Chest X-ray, PA view. Patient: 36 years old, sex M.
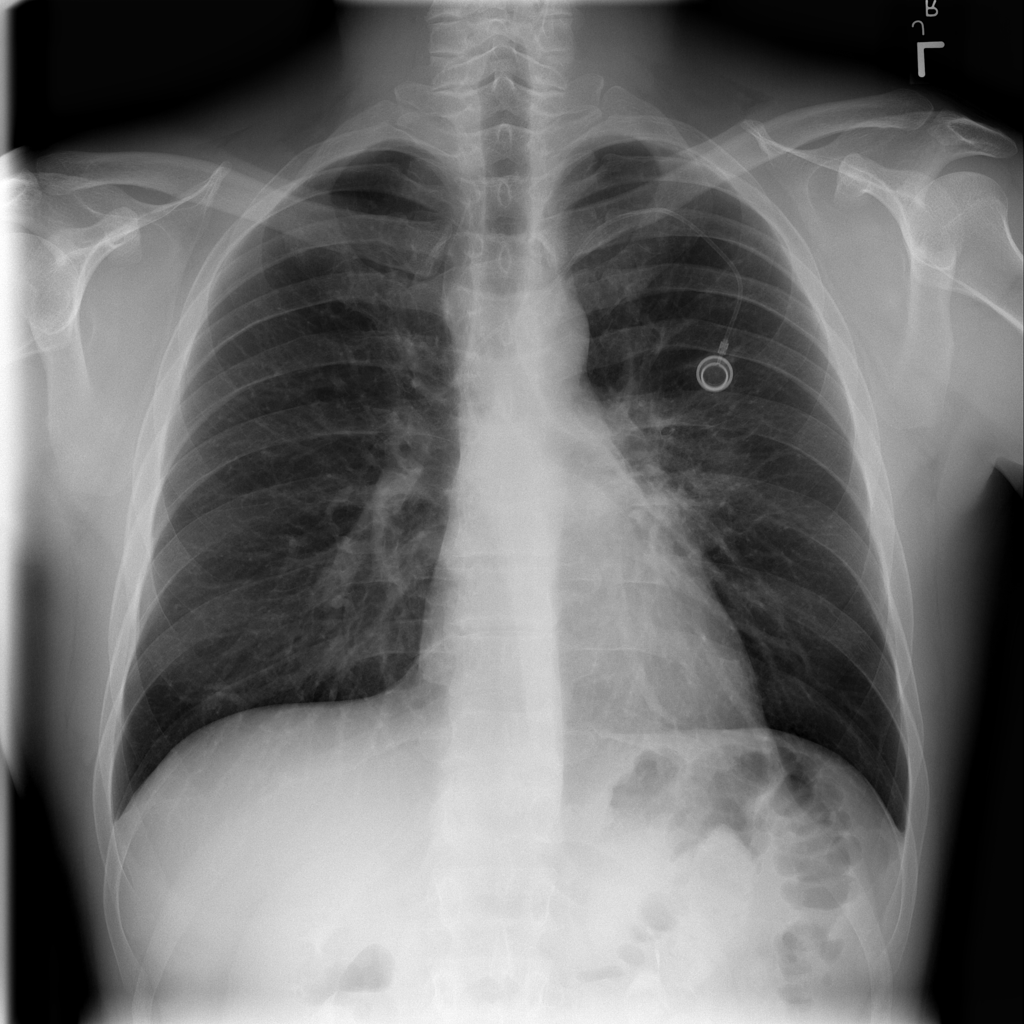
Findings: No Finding